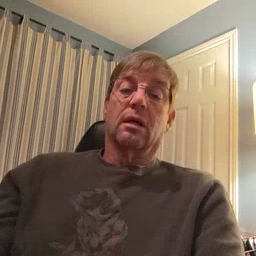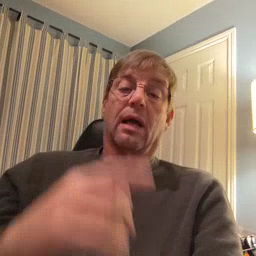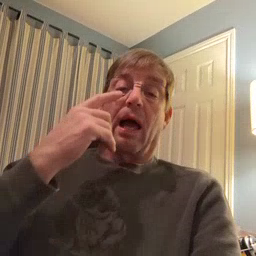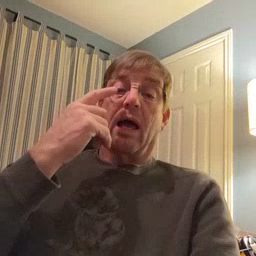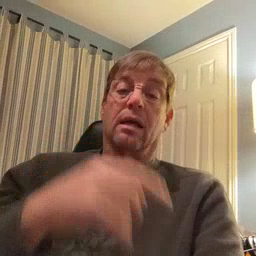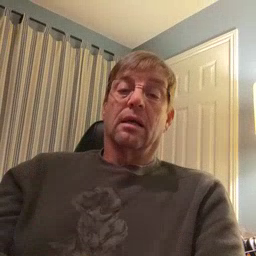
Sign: eye